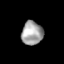
Tissue: skin
Cell type: Epithelial cells
Senescence score: 0.2711
Nuclear area (px): 490
Mean DAPI intensity: 163.849